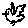
Label: bird